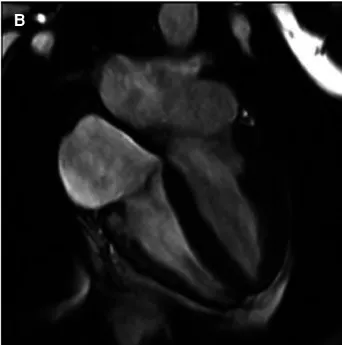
4-chamber end-systole.
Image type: radiology (mri)